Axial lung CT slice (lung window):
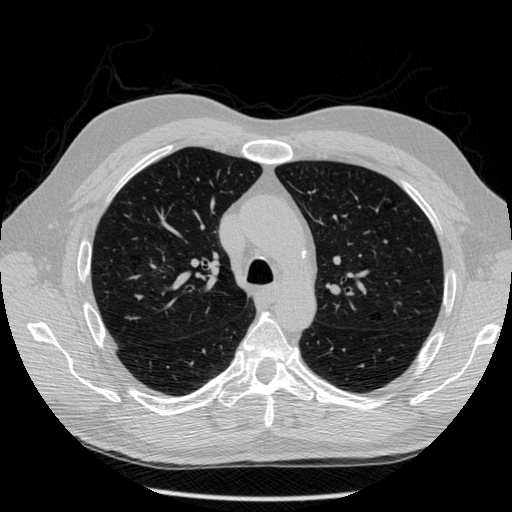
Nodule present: no